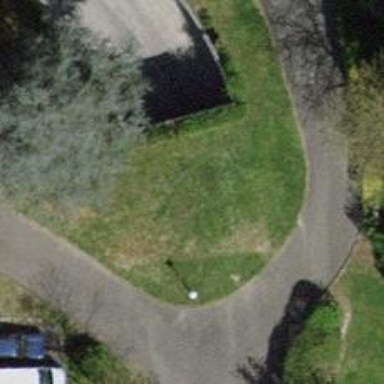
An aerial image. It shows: Driveway tunnel.